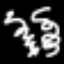
Label: squiggle